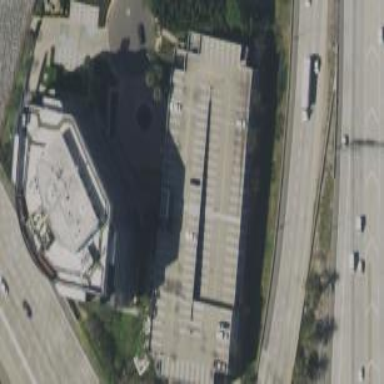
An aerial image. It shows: Multi-storey garage building used for parking.